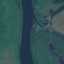
Label: River